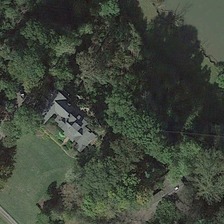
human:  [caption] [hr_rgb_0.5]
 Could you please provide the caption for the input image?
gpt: we can see a pitched roof house is surrounded by trees .

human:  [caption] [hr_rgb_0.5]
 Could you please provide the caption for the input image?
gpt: the house with grey roof surrounded by lush trees and a lawn in its front .

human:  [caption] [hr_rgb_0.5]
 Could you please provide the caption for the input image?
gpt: a building is surrounded by many green trees and some meadows .

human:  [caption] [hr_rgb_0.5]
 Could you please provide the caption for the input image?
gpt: we can see a pitched roof house is surrounded by trees .

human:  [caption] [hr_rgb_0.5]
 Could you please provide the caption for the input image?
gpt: a building is surrounded by many green trees and some meadows .